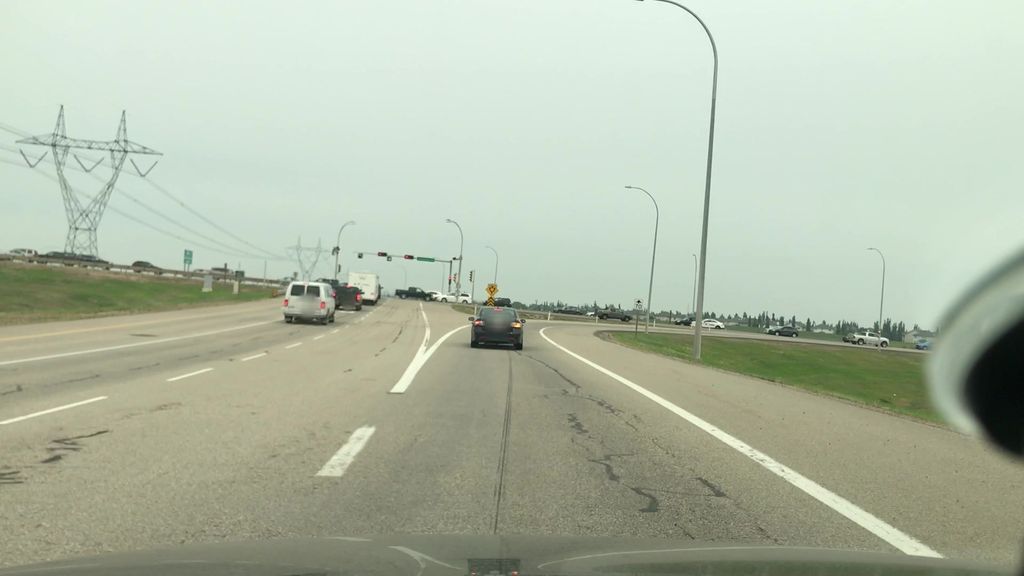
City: edmonton